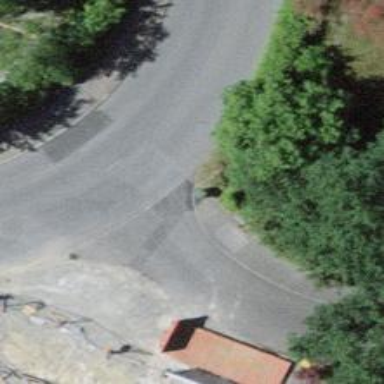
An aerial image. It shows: Kerb barrier.